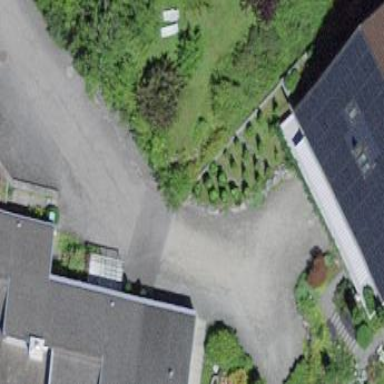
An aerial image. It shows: Garage.